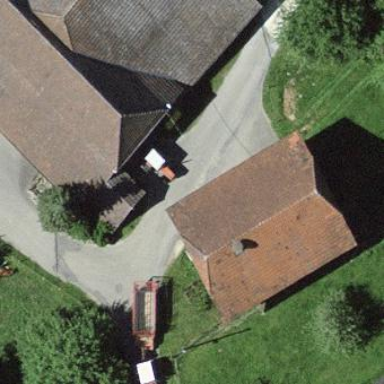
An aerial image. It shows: Barn.